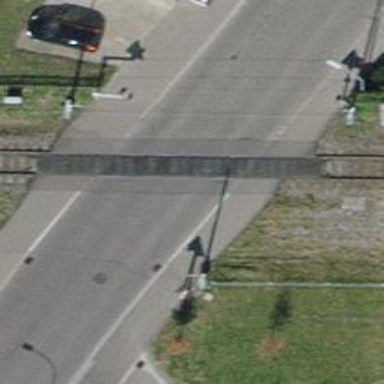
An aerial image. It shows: Railway crossing with lights and double half barrier.